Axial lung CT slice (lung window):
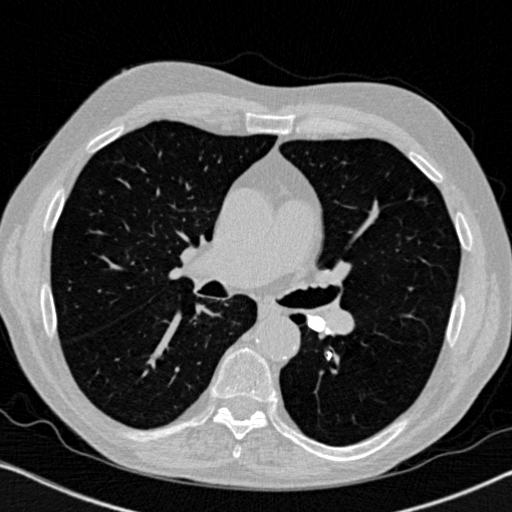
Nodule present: no